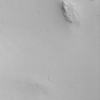
Label: not_dusty